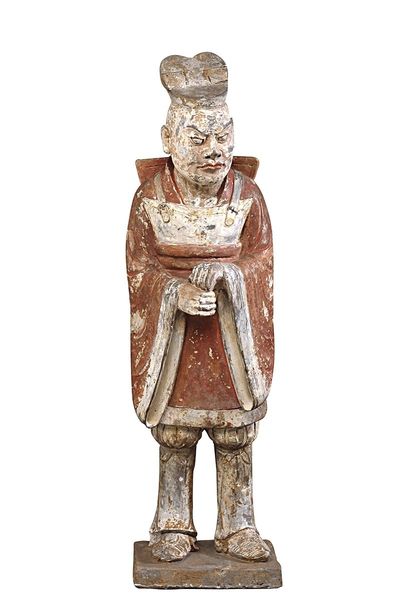
Titel: Grabfigur eines Militärbeamten
Standort: Hamburg
Institution: Museum für Kunst und Gewerbe Hamburg
Schlagwörter: mann, rot, figur, keramik, statue, japan, korb, plastik, bauer, wei, asien, uniformen, china, plastiken, bemalung, bote, kleinplastik, träger, beamter, dynastie, nord, knieschoner, irdenware, figurette, grabausstattung, nördliche, weidynastie, militärbeamter